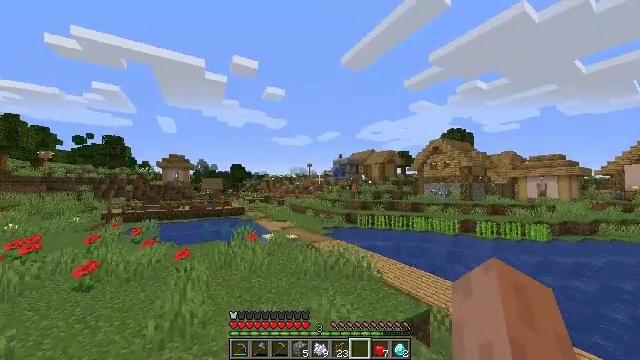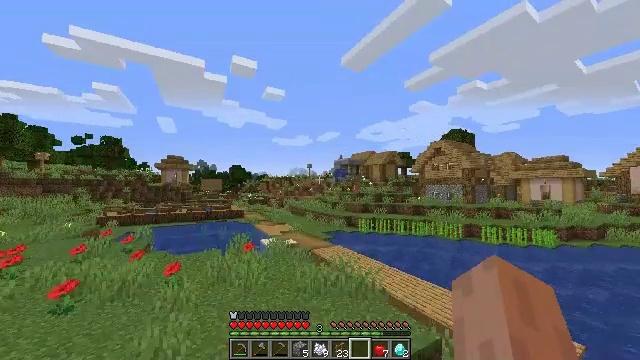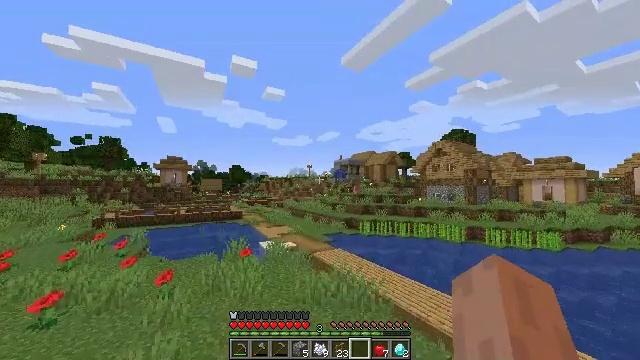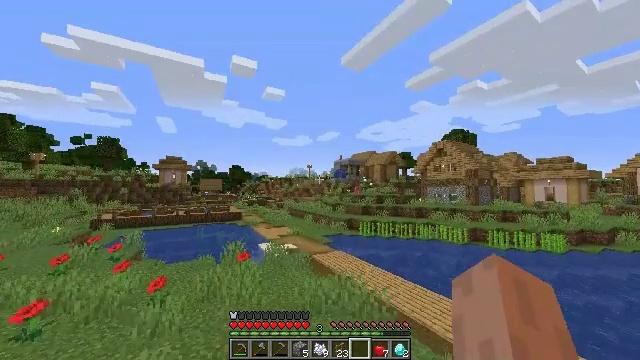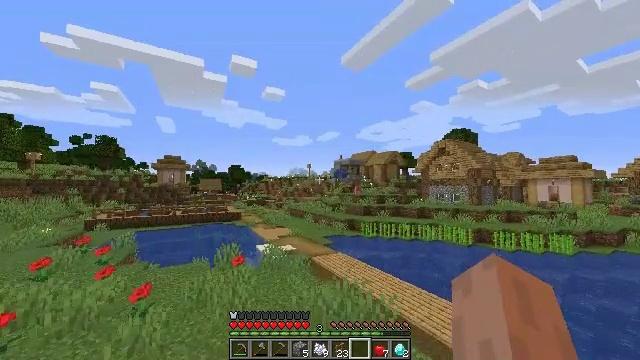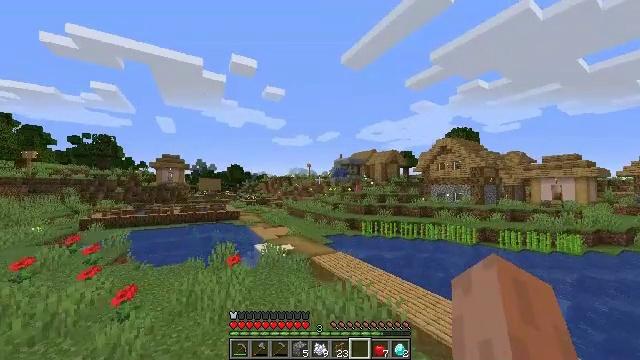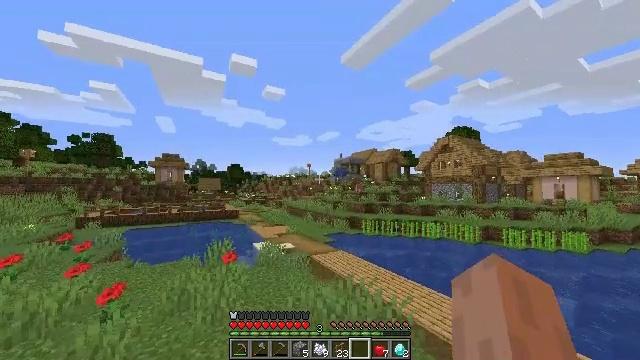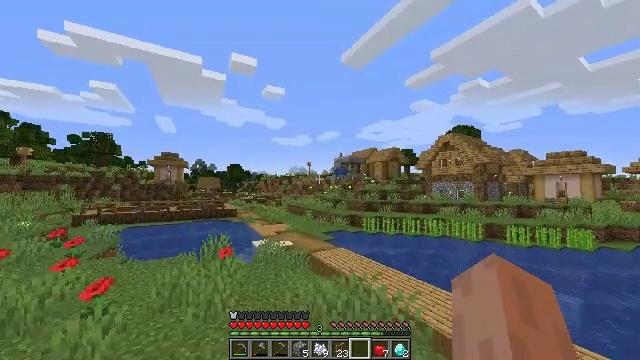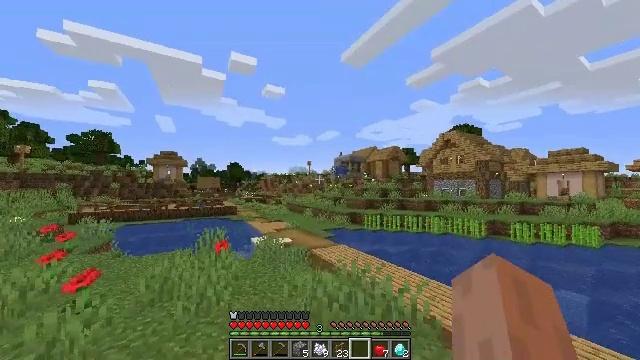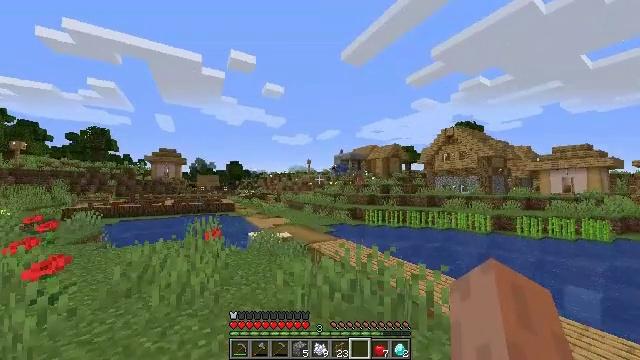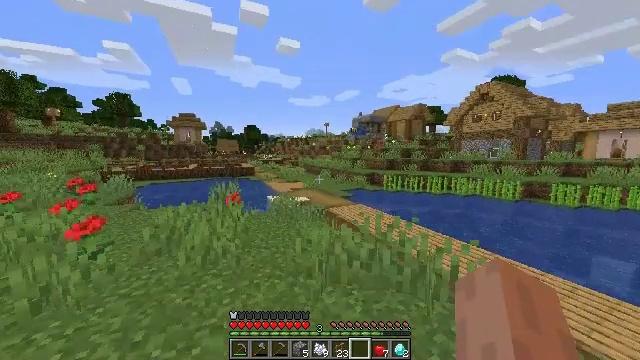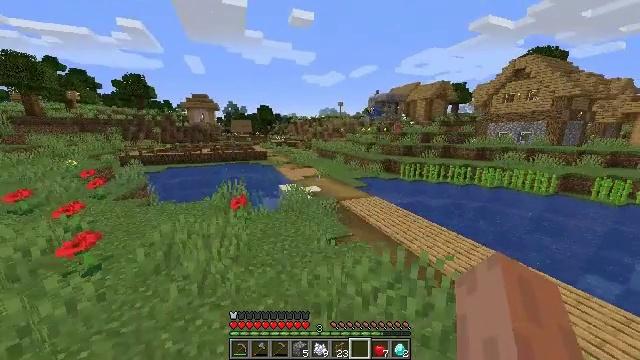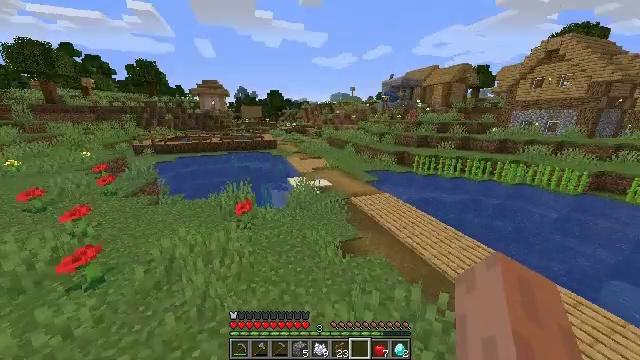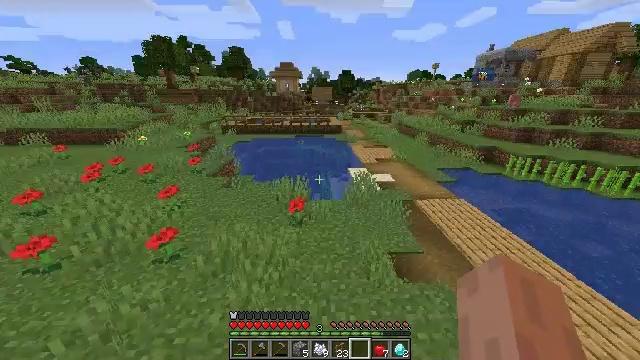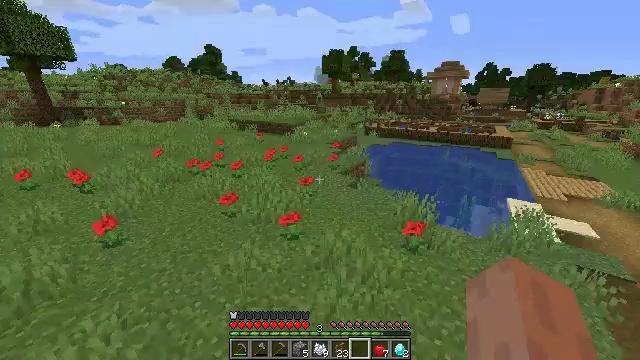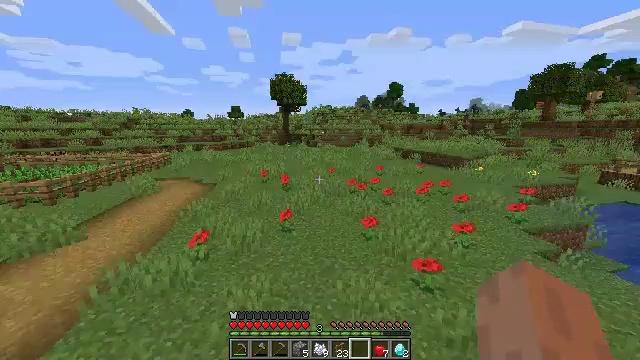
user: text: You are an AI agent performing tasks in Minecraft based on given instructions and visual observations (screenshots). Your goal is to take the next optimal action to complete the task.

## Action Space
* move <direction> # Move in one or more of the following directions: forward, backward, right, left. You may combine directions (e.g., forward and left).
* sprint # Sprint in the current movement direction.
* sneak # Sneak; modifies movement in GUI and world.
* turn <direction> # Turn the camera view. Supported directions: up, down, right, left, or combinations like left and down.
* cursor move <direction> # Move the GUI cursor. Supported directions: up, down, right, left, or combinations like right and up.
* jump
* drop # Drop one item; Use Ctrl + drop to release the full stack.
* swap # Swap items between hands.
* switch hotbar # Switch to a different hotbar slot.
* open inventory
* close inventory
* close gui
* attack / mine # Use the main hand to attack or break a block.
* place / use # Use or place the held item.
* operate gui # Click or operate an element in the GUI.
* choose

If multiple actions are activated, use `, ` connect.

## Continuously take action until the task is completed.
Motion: motion action
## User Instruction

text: Convert bones to bone meal in your inventory.
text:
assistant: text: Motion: move forward, sprint, jump
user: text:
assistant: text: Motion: move forward, sprint, jump
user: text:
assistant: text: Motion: move forward, sprint, jump
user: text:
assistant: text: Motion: move forward, sprint, jump
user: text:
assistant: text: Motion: move forward, sprint, jump
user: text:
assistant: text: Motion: move forward, sprint, jump
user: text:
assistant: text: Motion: move forward, sprint, jump
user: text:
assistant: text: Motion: move forward, sprint, jump
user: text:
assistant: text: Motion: move forward, sprint, jump
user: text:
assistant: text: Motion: move forward, sprint, turn left and down, jump
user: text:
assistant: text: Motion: move forward, sprint, turn left and down, jump
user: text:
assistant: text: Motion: move forward, sprint, turn left and down, jump
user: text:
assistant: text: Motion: move forward, turn left and down, jump
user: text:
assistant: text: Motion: move forward, turn left, jump
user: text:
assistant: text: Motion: move forward, turn left and up, jump
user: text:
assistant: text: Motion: move forward, turn left and up, jump
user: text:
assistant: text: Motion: move forward, sprint, turn left, jump
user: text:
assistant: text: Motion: move forward, sprint, jump
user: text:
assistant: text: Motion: move forward, sprint, jump
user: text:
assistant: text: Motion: move forward, sprint, jump
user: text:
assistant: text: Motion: move forward, sprint, jump
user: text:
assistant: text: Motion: move forward, sprint, jump
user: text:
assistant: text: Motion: move forward, sprint, turn left, jump
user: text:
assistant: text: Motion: move forward, sprint, turn left and down, jump
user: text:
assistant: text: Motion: move forward, sprint, turn left and down, jump
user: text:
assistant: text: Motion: move forward, sprint, turn left, jump
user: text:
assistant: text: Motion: move forward, sprint, jump
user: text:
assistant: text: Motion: move forward, sprint, jump
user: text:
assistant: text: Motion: move forward, sprint, turn left, jump
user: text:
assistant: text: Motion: move forward, sprint, turn left, jump